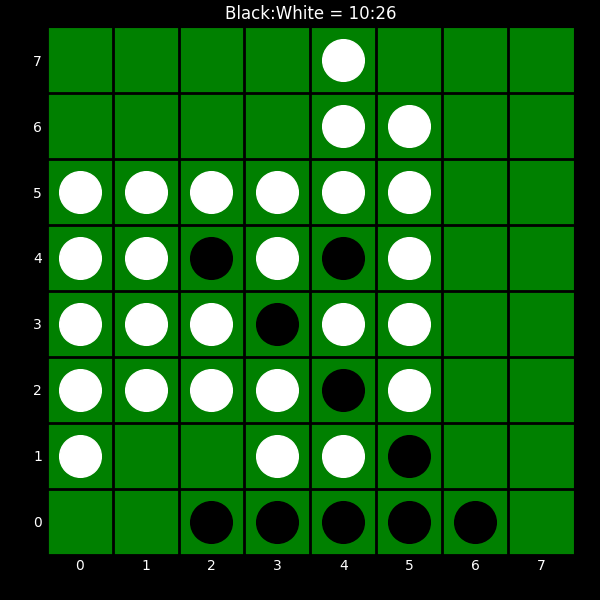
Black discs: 10
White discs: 26